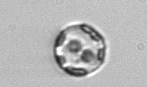
Label: Thalassiosira